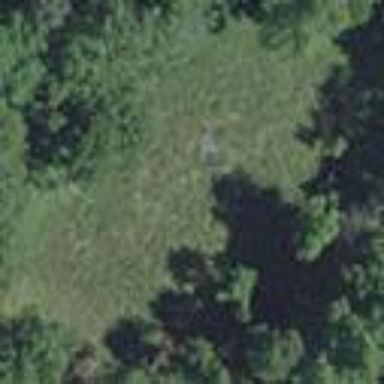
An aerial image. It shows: Marshy wetland area.